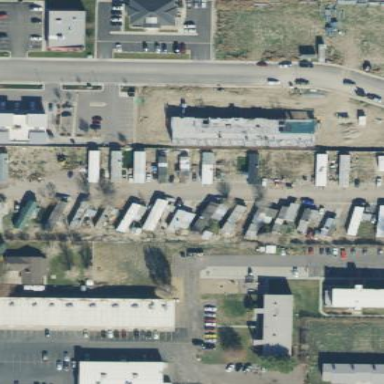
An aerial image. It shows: Residential area designated as trailer park.